RGB frame:
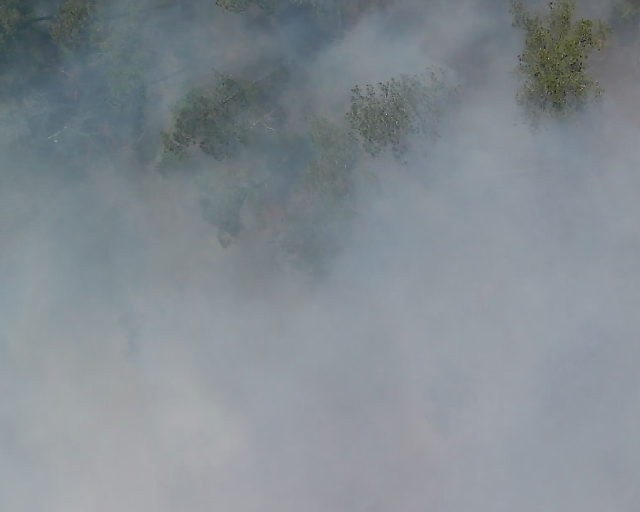
Thermal frame:
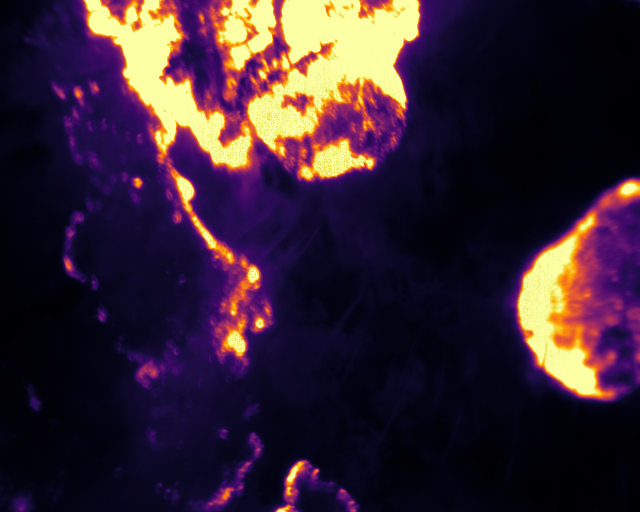
Captured: 2026-02-26 02:29:51
Pixels at or above 80 °C: 60287 (fraction of frame: 0.184)